Question: I'm trying to margin a text from the second line. I just know text spacing & margin but it doesn't help in thie case. How to do like the picture below.

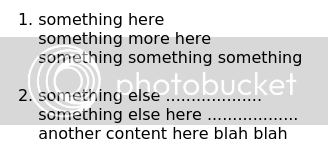
Answer: I hope this may helpful to you..
'''
<dl>
<dt>1. Coffee</dt>
<dd>black hot drink</dd>
<dt>2.Milk</dt>
<dd>white cold drink</dd>
</dl>
'''
: <URL>
otherwise use this
'''
<ol>
<li></p>Something here...</p></p>Something more here...</p></p>Something something something</p> </li>
<li></p>Something else...</p></p>Something else here...</p></p>Something something something</p> </li>
</ol>
'''
1. Something here... Something more here... Something something something
2. Something else... Something else here... Something something something